Question: I've been working with Table View in Javafx, and I want to dynamically control the cell on a button click which itself is too part of Table View. I tried it to do it myself, but its not working as it should be. So help is needed as em not able to do it.
'''
dlColumn.setCellValueFactory(new PropertyValueFactory<>(""));
dlColumn.setCellFactory(new Callback<TableColumn<SharedFileInfo, String>, TableCell<SharedFileInfo, String>>() {
@Override
public TableCell<SharedFileInfo, String> call(TableColumn<SharedFileInfo, String> param) {
final TableCell<SharedFileInfo, String> cell;
cell = new TableCell<SharedFileInfo, String>() {
final Button downloadButton = new Button();
@Override
protected void updateItem(String item, boolean empty) {
super.updateItem(item, empty);
if (empty) {
setGraphic(null);
setText(null);
} else {
downloadButton.setOnAction((ActionEvent ae) -> {
progressColumn.setCellValueFactory(new PropertyValueFactory<>("progress"));
progressColumn.setCellFactory(new Callback<TableColumn<SharedFileInfo, Double>, TableCell<SharedFileInfo, Double>>() {
@Override
public TableCell<SharedFileInfo, Double> call(TableColumn<SharedFileInfo, Double> param) {
final ProgressBar progressBar = new ProgressBar();
final TableCell<SharedFileInfo, Double> cell;
cell = new TableCell<SharedFileInfo, Double>() {
@Override
protected void updateItem(Double item, boolean empty) {
super.updateItem(item, true);
if (empty) {
setGraphic(null);
setText(null);
} else {
SharedFileInfo sharedinfo = getTableView().getItems().get(this.getIndex());
progressBar.progressProperty().bind(sharedinfo.getProgress());
setGraphic(progressBar);
progressBar.prefWidthProperty().bind(this.widthProperty());
setContentDisplay(ContentDisplay.GRAPHIC_ONLY);
}
}
};
return cell;
}
});
});
setGraphic(downloadButton);
setText(null);
}
}
};
return cell;
}
});
'''
Before clicking button, all seems to work as expected, but when I click the button, the whole 'progress' column get filled with empty 'Progress Bars' which is what I don't want to. I want, whenever a user clicks button, only that row shows the 'Progress Bar' and all rest sets to 'setGraphic(null);'. Please help me with this.!>
<URL>
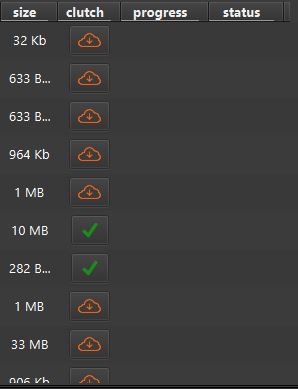
Answer: Currently I'm not able to access my IDE, so I'll try to write some plain text.
On a click of (any) Download-Button, you assign a new CellFactory to the whole column, which doesn't distinguish between the row you want to be "progressed" and all others.
All of your Records refer to their progressProperty, but only the one progressProperty of your clicked SharedFileInfo-Row is changing.
If you want to keep doing it like this adding a CellFactory on every ButtonClick,
you could check, if the SharedFileInfo-instance of the clicked Buttons row is == the SharedFileInfo-instance in your inner CellFactory
Hint: <URL>
Edit:
One example how to reach your Goal would work like this:
1. Create a global SharedFileInfo field
2. Set the CellFactories at the beginning
3. Button-Column-Factory: On Button-Click set the global field = the clickedCells SharedFileInfo-instance
4. Progress-Column-Factory: Each cell checks, whether its SharedFileInfo-instance is == the value of your global field and if so, shows its progress-bar
Note that you probably have to "tell" your cells to update their appearance after setting the value of the global field. I suggest to work with a global Property+ChangeListener.